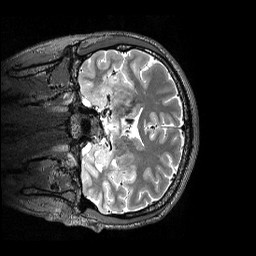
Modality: T2w
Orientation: coronal
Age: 22
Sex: male
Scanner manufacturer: siemens
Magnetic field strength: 3 T
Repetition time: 3.2 s
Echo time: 0.565 s